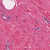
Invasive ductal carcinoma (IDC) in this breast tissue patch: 0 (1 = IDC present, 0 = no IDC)